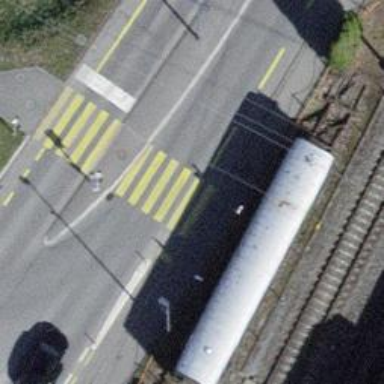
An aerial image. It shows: Crossing with traffic signals.